Question: I'm currently subclassing a UICollectionViewCell and I have it loading the cells within an array (Below is the code inside the collectionViewCell.m):
'''
- (id)initWithFrame:(CGRect)frame
{
self = [super initWithFrame:frame];
if (self) {
NSArray *cellArray = [[NSBundle mainBundle] loadNibNamed:@"insightCell" owner:self options:nil];
NSLog (@"NSArray cellArray %i", [cellArray count]);
if ([cellArray count] < 1) {
return nil;
}
if (![[cellArray objectAtIndex:0] isKindOfClass:[UICollectionViewCell class]]) {
return nil;
}
self = [cellArray objectAtIndex:0];
}
return self;
}
'''
That all loads fine and it displays the return value I have in my '- (NSInteger) collectionView:(UICollectionView *)collectionView numberOfItemsInSection:(NSInteger)section' method, which is 11. But when I log the initiation process of the cellArray this is what it looks like:

So the cell array is counting how many times the array adds a cell and for some reason it only goes up to 6. The weird thing is; all 11 items load but the NSArray doesn't log that it's loaded all 11, it just stops at 6 which is annoying... I've tried a few different ways of fixing this but they don't seem to be working and it's driving me mad! I don't suppose anyone else has come across this issue?
I'll add in my rootController.m collectionview code just incase, however, it does all link up the proper way so this shouldn't be the problem.
'''
- (UICollectionViewCell *)collectionView:(UICollectionView *)collectionView cellForItemAtIndexPath:(NSIndexPath *)indexPath
{
static NSString *cellID = @"cellID";
insightCell *myCell = (insightCell *)[collectionView dequeueReusableCellWithReuseIdentifier:cellID forIndexPath:indexPath];
return myCell;
}
'''
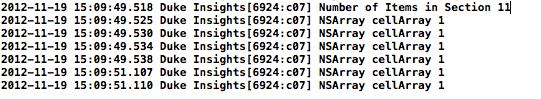
Answer: As you create the cell with dequeueReusableCellWithIdentifier it will reuse the cell with same id which is scrolled out from the screen.
See reference: <URL>
You can find a good presentation from the topic in the WWDC 2012 Videos.